Question: The following code produce a box legend too large, how could I fix it?
'''
set terminal epslatex standalone color size 4.0in,3.0in background rgb "white" font "Helvetica,10" header '\usepackage{amsmath,bm} \usepackage{amssymb}'
set output 'output.tex'
set key top right box
set key width 1
set key height 1
set lmargin at screen 0.15
set rmargin at screen 0.95
set tmargin at screen 0.95
set bmargin at screen 0.15
set xrange [0:6.28]
plot sin(x) title "$\\dot{m}_{max, \\, EFT}$"
'''
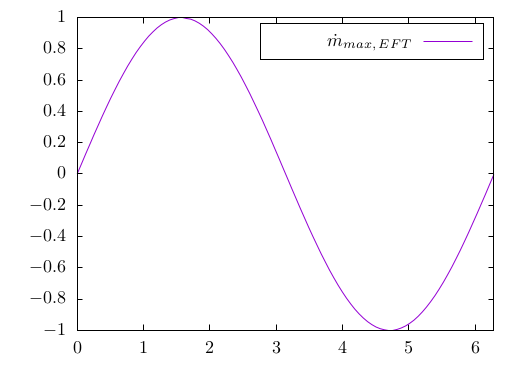
Answer: Sometimes gnuplot cannot estimate the place needed for a string accurately enough. You already use the 'set key width' command, try it with a negative width.
'''
set key width -3
'''
Result:
<URL>
From the 'help set key' documentation:
> When using the TeX/LaTeX group of terminals or terminals in which formatting
information is embedded in the string, gnuplot can only estimate the width
of the string for key positioning.